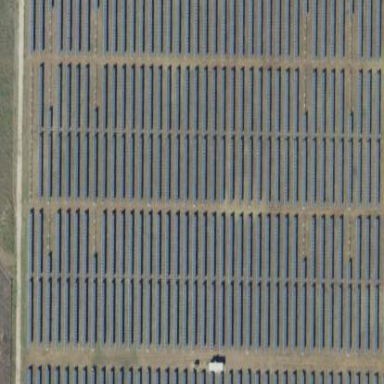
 consisting of solar photovoltaic panels."